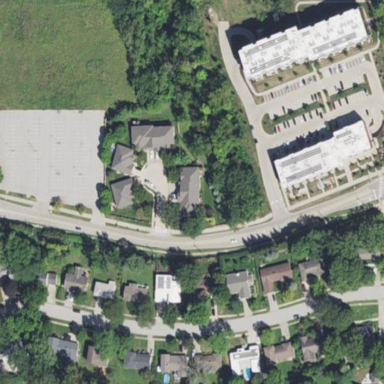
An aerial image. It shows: Condominium within residential area.